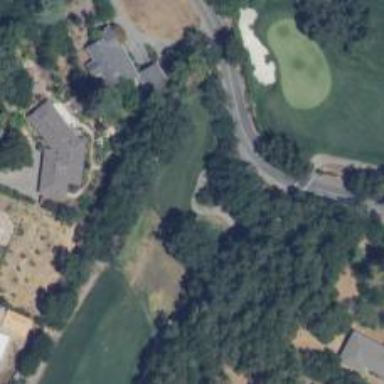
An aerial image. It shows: Path designated for golf carts.